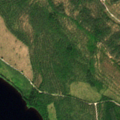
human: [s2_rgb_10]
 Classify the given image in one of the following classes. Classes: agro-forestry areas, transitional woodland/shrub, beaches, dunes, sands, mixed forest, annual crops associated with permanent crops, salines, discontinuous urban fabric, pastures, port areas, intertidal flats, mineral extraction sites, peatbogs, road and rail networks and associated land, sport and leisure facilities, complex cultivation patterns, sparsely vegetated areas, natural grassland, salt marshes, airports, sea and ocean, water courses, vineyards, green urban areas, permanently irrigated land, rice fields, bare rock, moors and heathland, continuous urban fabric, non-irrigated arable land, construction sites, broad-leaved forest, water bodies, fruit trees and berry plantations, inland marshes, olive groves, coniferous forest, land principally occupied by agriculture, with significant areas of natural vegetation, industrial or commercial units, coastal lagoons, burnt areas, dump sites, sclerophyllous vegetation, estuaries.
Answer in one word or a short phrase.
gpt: coniferous forest, transitional woodland/shrub, water bodies